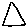
Label: triangle